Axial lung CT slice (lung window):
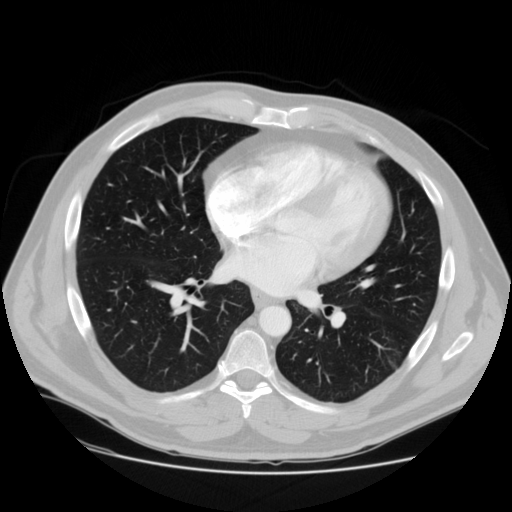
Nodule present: no